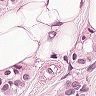
Metastatic tissue present: yes